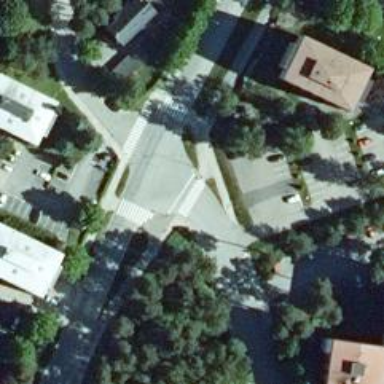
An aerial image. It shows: Uncontrolled crossing on the road.